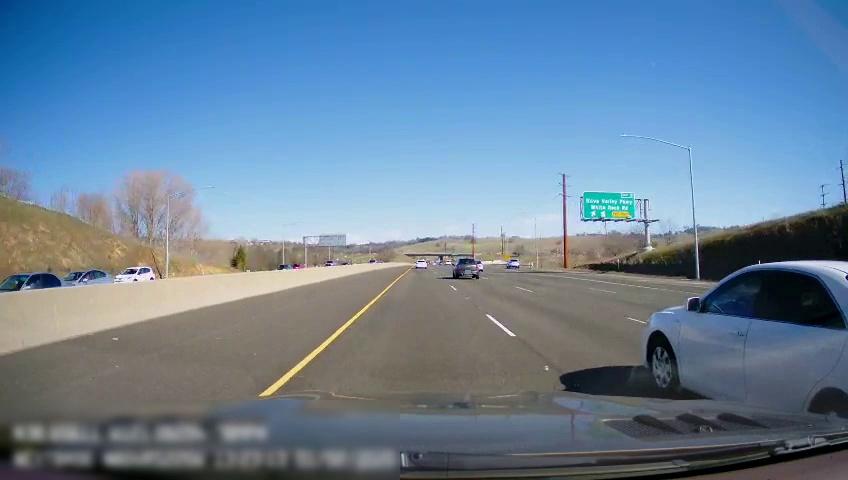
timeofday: Day
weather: Sunny
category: Drivable Space
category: Vehicles | SUV
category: Vehicles | Car
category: Vehicles | Car
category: Vehicles | Car
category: Vehicles | Car
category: Vehicles | Car
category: Vehicles | SUV
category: Vehicles | SUV
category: Lanes | Current Lane
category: Lanes | Current Lane
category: Lanes | Alternate Lane
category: Lanes | Alternate Lane
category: Lanes | Alternate Lane
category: Lanes | Alternate Lane
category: Traffic | Signs